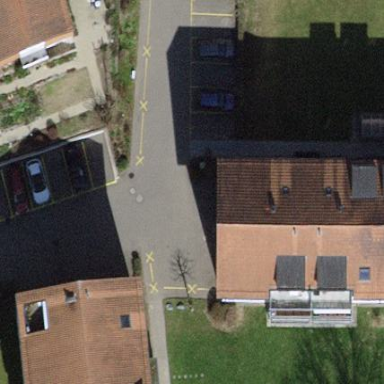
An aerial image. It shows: Building with tiled roof.